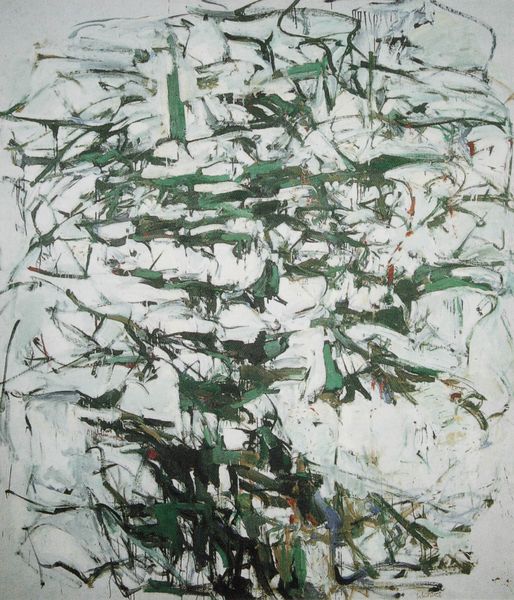
Titel: Hemlock
Künstler: Joan Mitchell
Standort: New York (New York)
Institution: Whitney Museum of American Art
Schlagwörter: blau, gemälde, weiß, grün, malerei, abstrakt, farben, flächen, modern, farbe, linien, sturm, striche, rechteck, ölmalerei, pinselduktus, gestus, informel, gestisch, rün, kritzelei, strukturen, trier, gestische malerei, lineament